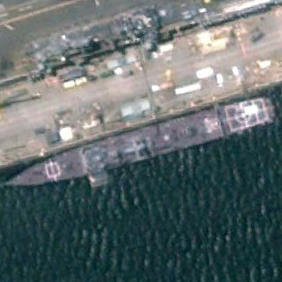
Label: cruiser